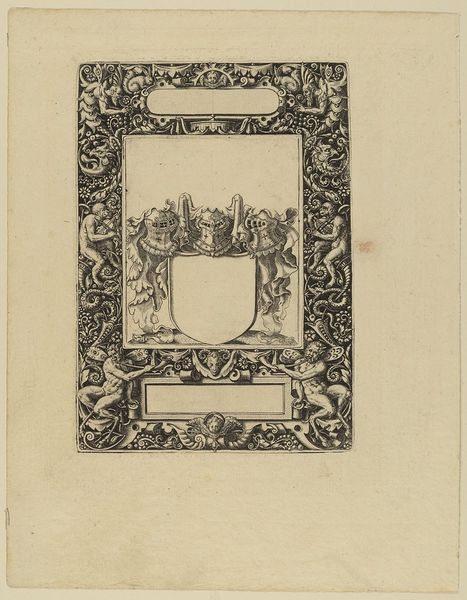
Titel: Umrahmung mit Wappen
Künstler: Theodor de Bry
Standort: Hamburg
Institution: Museum für Kunst und Gewerbe Hamburg
Schlagwörter: symbol, tiere, ornament, rahmen, affe, engel, papier, leer, grafik, graphik, figuren, kartusche, ornamente, fotografie, photographie, panzer, greis, buch, druck, druckgraphik, schwarz-weiß, druckgrafik, stich, titelblatt, helm, gestalten, wappen, helme, fabelwesen, schlangen, kupferstich, putti, ungeheuer, drachen, monster, groteske, affen, leerstelle, wasserzeichen, faune, fabeltier, fabeltiere, wappenschild, satyrn, rollwerk, tierornament, ritterhelm, zwitterwesen, monstrum, saiteninstrumente, familienwappen, reproduktionen, visiere, silene, ornment, druckerzeugnisse, tierornamente, rüstung, ornamentstich, vorlageblätter, aigikranion, schweifgroteske, eichhörnchen, fabelgestalten